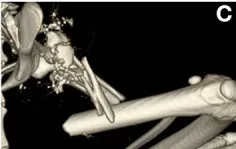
Preoperative radiographs and computed tomography scan of the left hind limb. Volume-rendered computed tomography scan of the cranial.
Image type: radiology (ct)